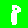
Digit: 8